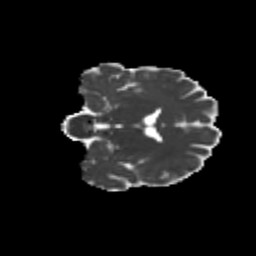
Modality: MD
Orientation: coronal
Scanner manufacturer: siemens
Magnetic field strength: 3 T
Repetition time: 9.2 s
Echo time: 0.084 s